【题型】解答题　【知识点】平面几何　【难度】easy
已知：如图, 在 $\triangle ABC$ 中, $AB = AC$, 点 $D$ 在边 $BC$ 上, 已知 $\angle AFD = \angle B$, 边 $DF$ 交 $AC$ 于点 $E$。

(1) 求证：$AF \cdot CE = CD \cdot FE$；

(2) 连接 $AD$, 如果 $\frac{AB}{AF} = \frac{BC}{DF}$, 求证：$AD^2 = AE \cdot AC$。

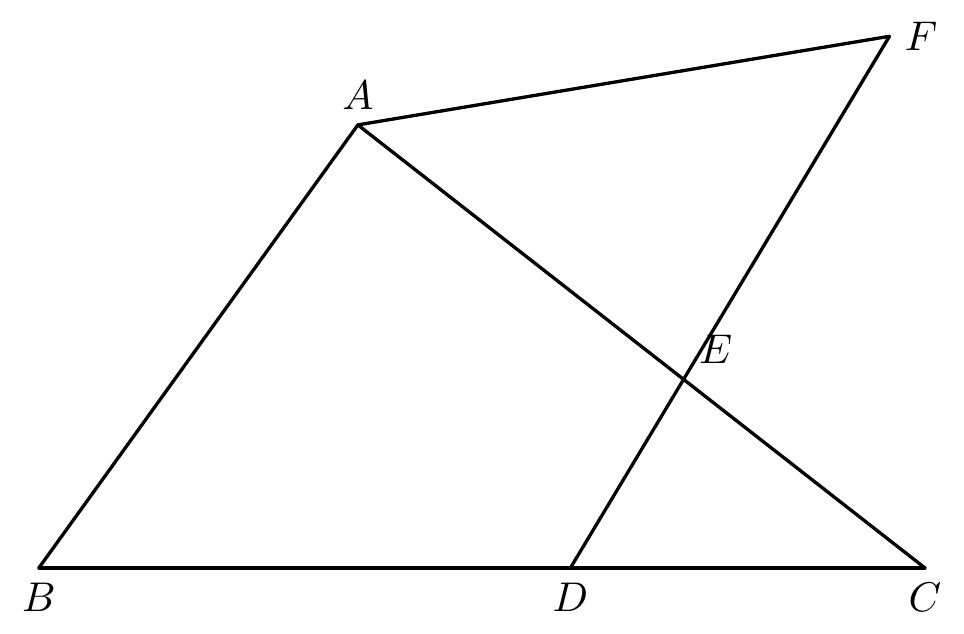
【解答】
解：(1) $\because$ $AB = AC$,

$\therefore$ $\angle ABC = \angle ACB$,

$\because$ $\angle AFD = \angle B$,

$\therefore$ $\angle AFD = \angle ACB$,

$\because$ $\angle AEF = \angle DEC$,

$\therefore$ $\triangle AEF \sim \triangle DEC$,

$\therefore$ $\frac{AF}{DC} = \frac{FE}{CE}$,

$\therefore$ $AF \cdot CE = CD \cdot FE$；

(2) $\because$ $\frac{AB}{AF} = \frac{BC}{DF}$, $\angle AFD = \angle B$,

$\therefore$ $\triangle ABC \sim \triangle AFD$,

$\therefore$ $\angle ACB = \angle ADF$,

$\because$ $\angle DAC = \angle EAD$,

$\therefore$ $\triangle ADC \sim \triangle AED$,

$\therefore$ $\frac{AD}{AE} = \frac{AC}{AD}$,

$\therefore$ $AD^2 = AE \cdot AC$。